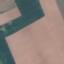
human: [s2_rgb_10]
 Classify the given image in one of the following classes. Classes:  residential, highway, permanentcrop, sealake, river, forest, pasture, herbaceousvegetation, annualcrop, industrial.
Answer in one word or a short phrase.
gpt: AnnualCrop